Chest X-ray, PA view. Patient: 42 years old, sex F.
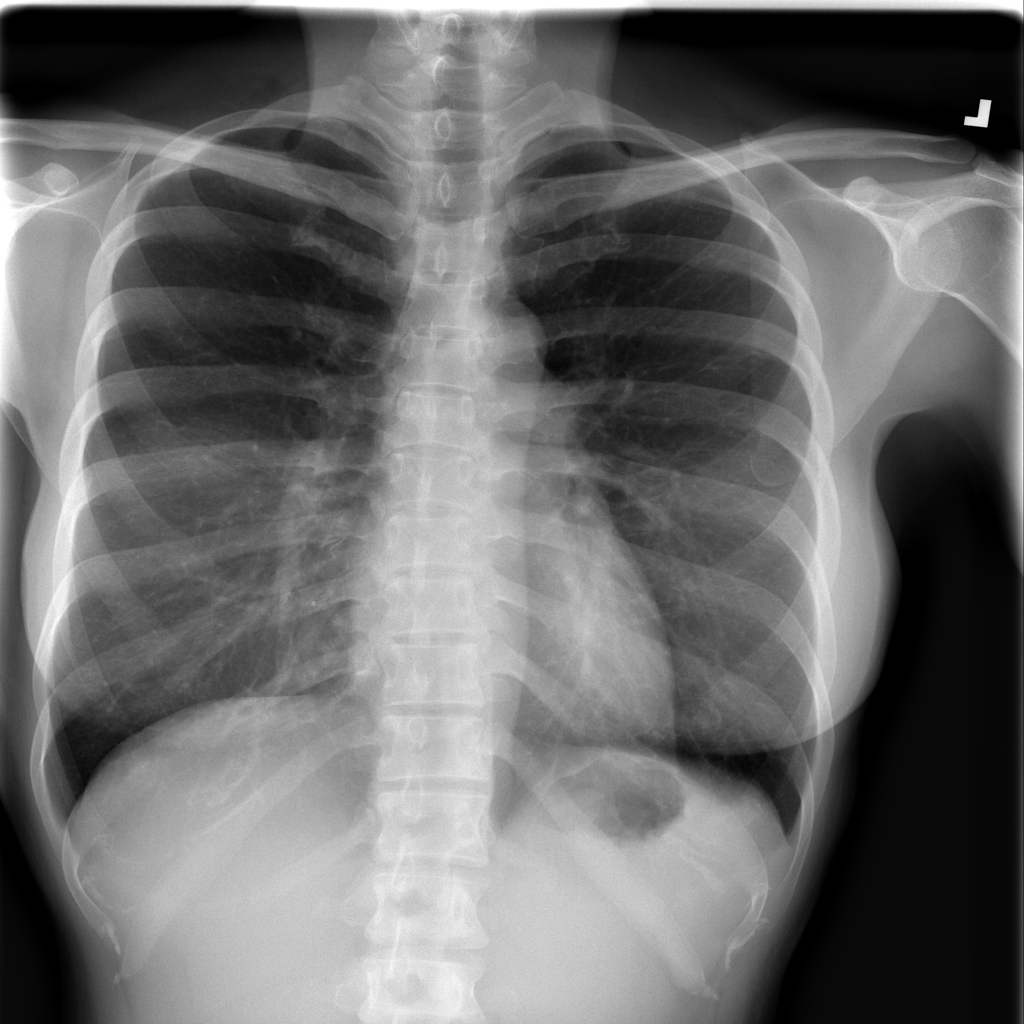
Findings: No Finding